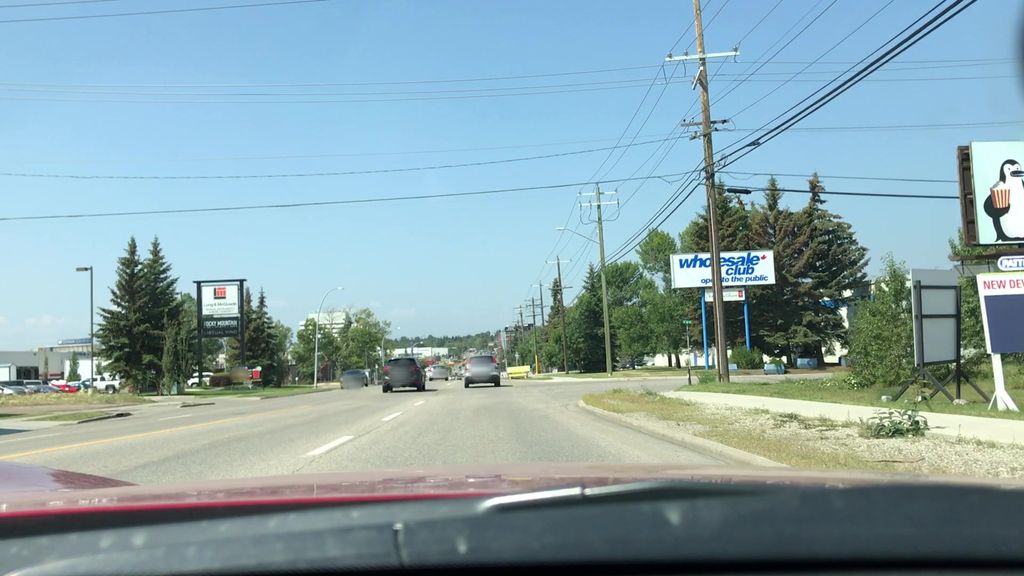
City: calgary